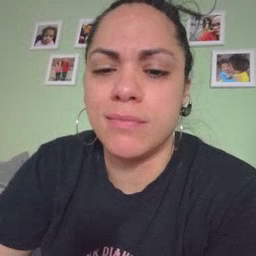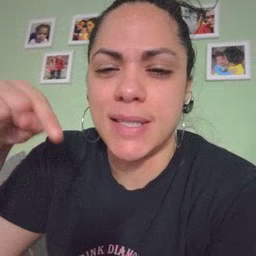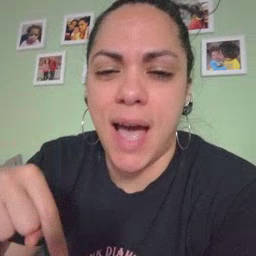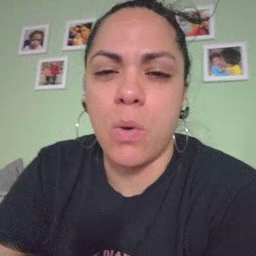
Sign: down